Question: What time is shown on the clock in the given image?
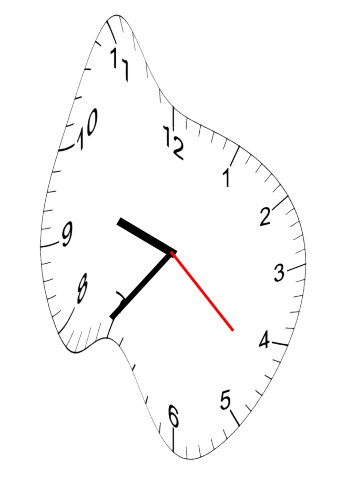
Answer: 09:36:22